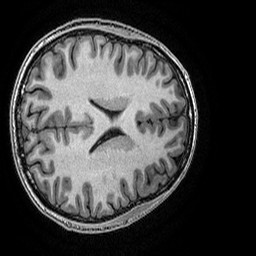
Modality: T1w
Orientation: axial
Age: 30
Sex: male
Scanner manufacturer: ge
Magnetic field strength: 3 T
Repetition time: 0.008184 s
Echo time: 0.003192 s